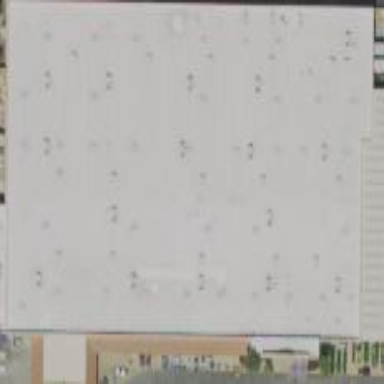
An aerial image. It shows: Warehouse.